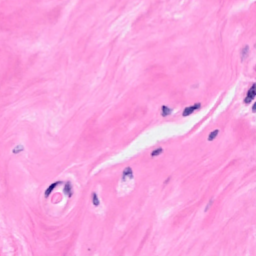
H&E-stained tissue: Breast